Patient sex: M
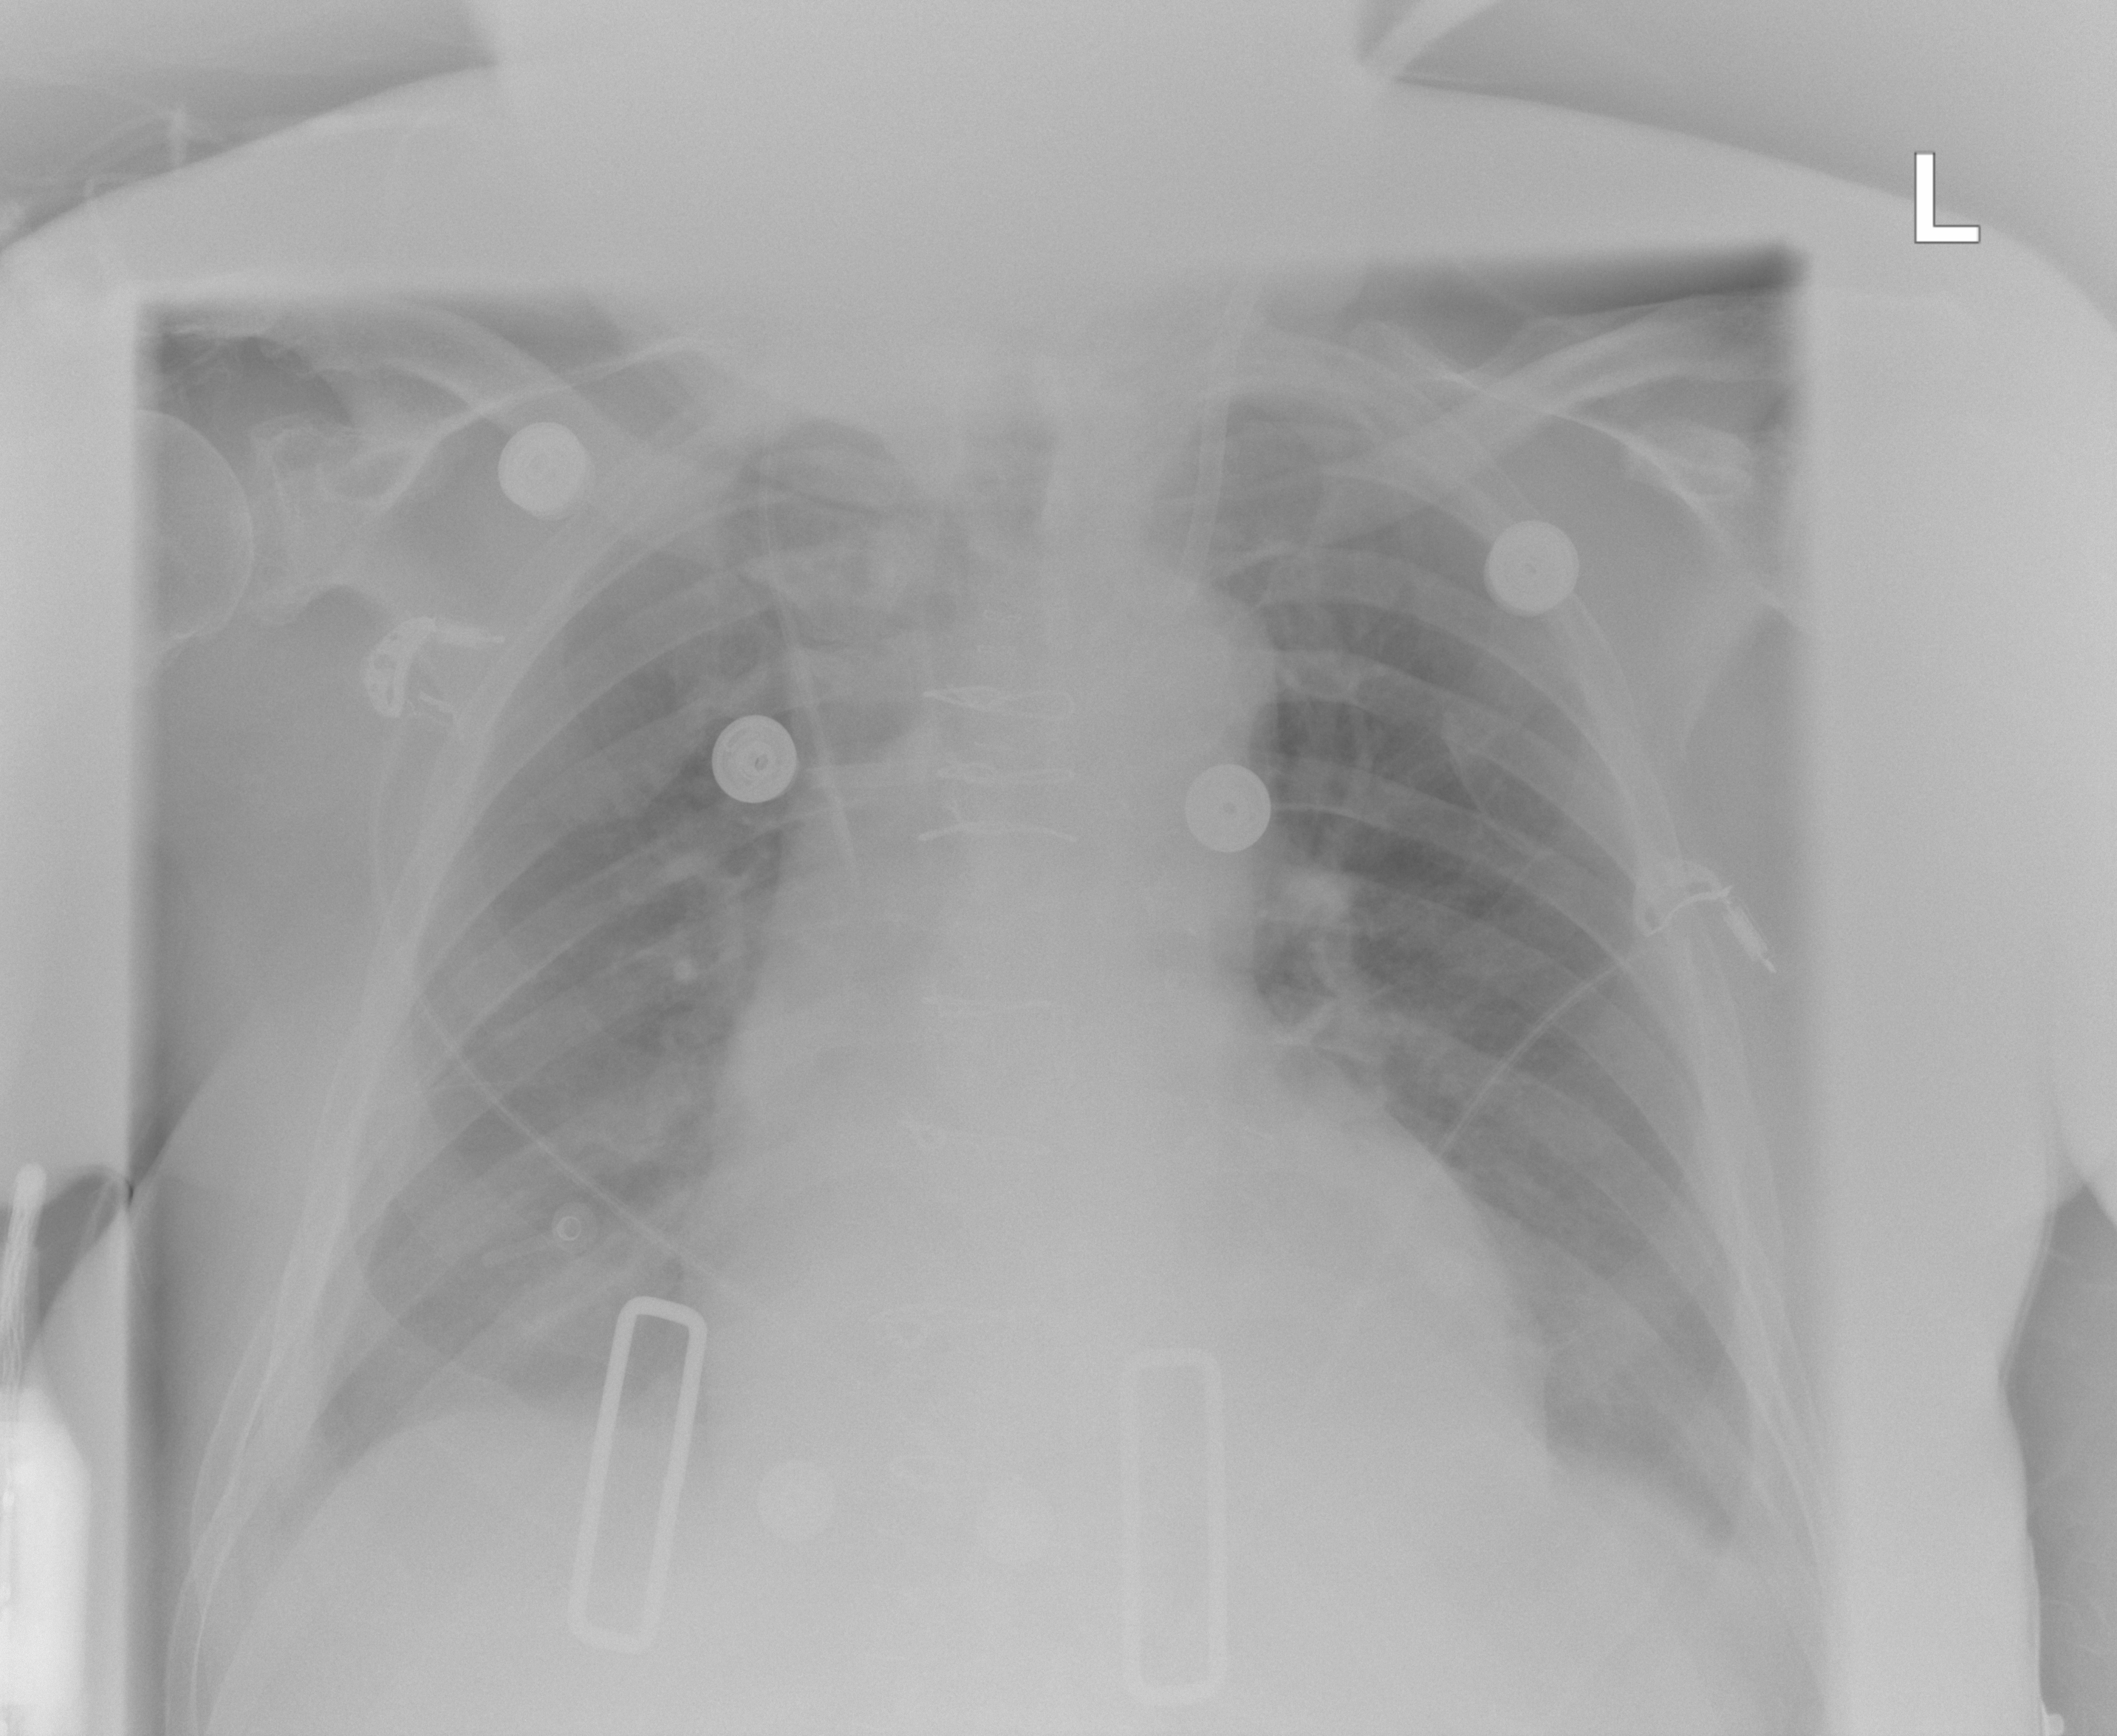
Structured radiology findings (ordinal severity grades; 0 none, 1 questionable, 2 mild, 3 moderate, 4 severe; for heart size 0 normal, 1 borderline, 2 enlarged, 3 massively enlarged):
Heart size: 2
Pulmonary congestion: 0
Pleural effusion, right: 2
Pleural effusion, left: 2
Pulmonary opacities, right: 0
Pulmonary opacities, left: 0
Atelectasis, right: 2
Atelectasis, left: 2